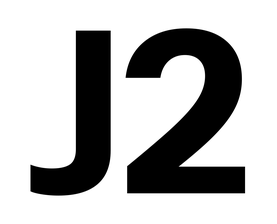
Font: InstrumentSans_Bold